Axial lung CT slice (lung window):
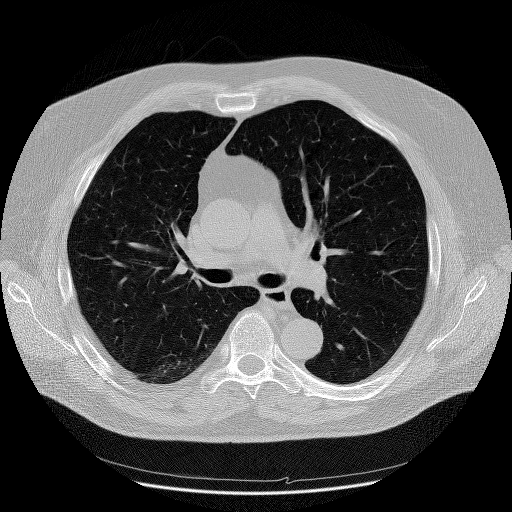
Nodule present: no